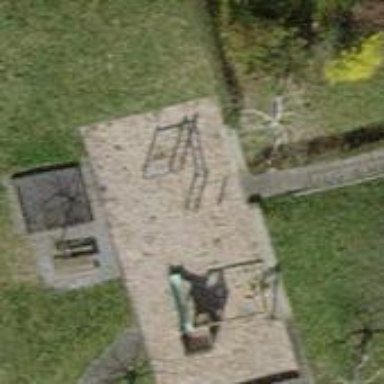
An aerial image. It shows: Playground area for leisure land.